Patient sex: M
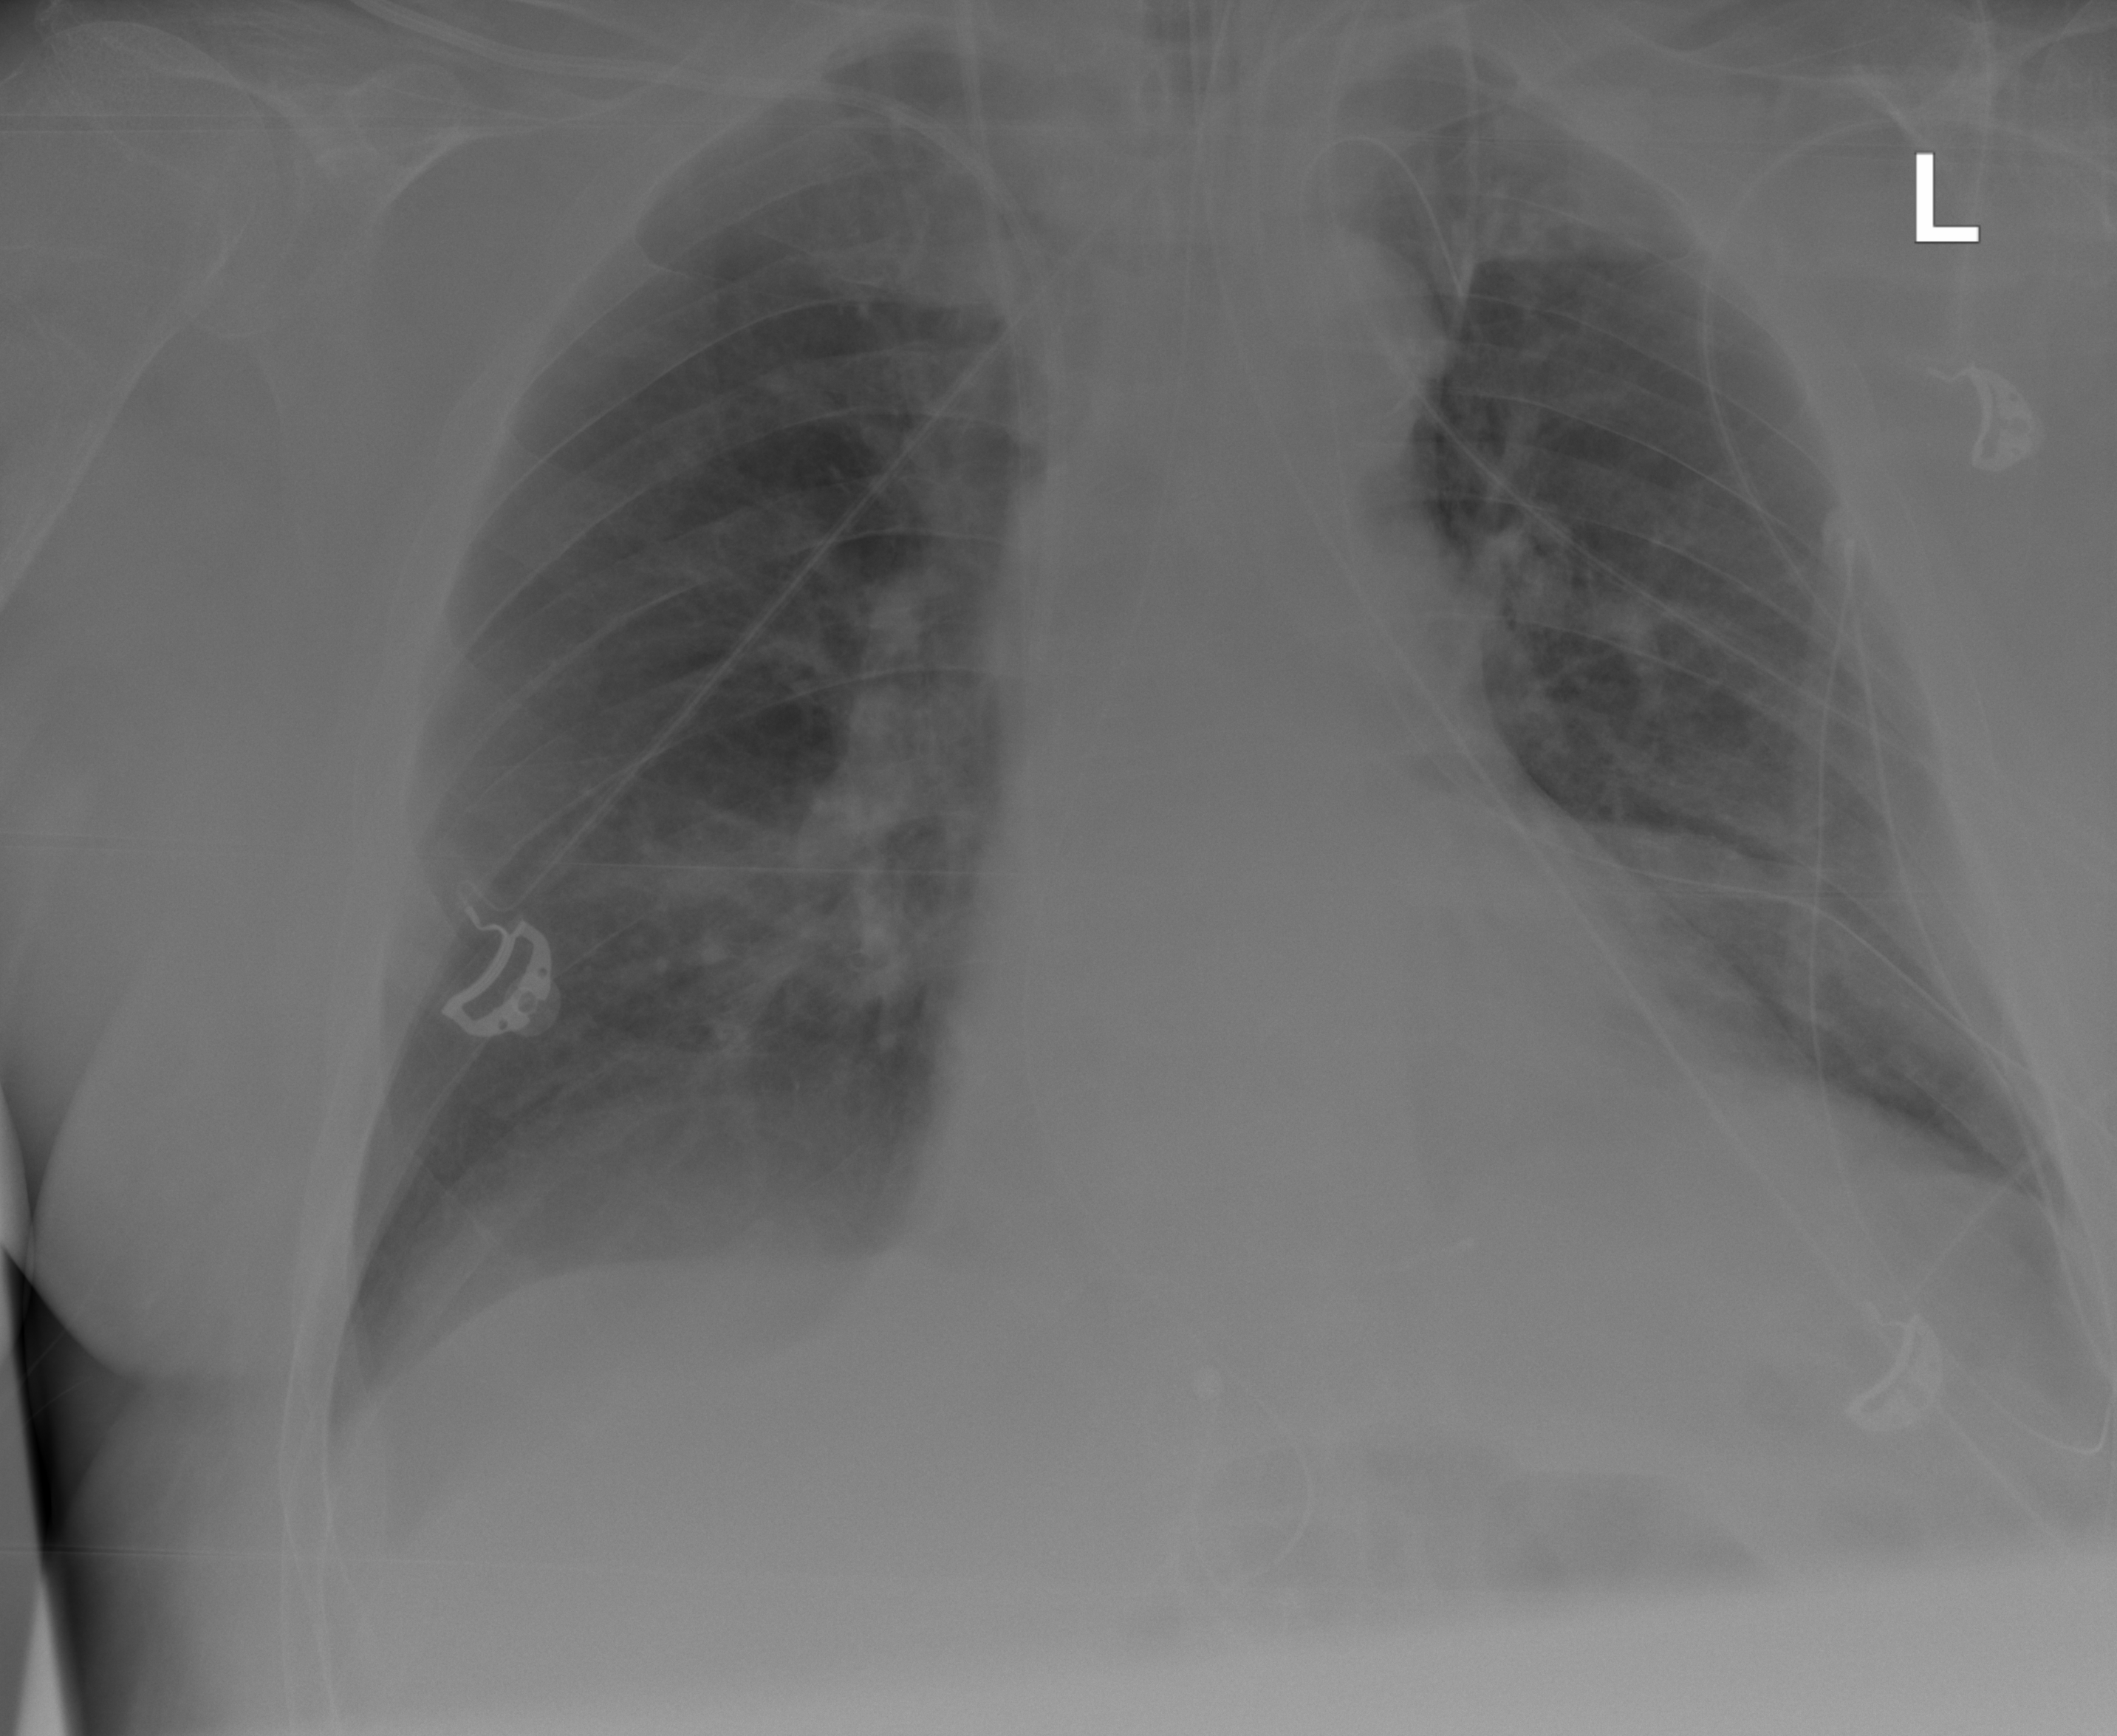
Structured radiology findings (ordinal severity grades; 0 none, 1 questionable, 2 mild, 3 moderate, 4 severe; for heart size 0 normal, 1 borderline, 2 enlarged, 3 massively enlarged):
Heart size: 1
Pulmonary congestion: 2
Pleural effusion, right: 0
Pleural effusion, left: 0
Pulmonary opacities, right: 0
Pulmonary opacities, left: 0
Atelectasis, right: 0
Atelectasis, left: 2